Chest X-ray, PA view. Patient: 37 years old, sex F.
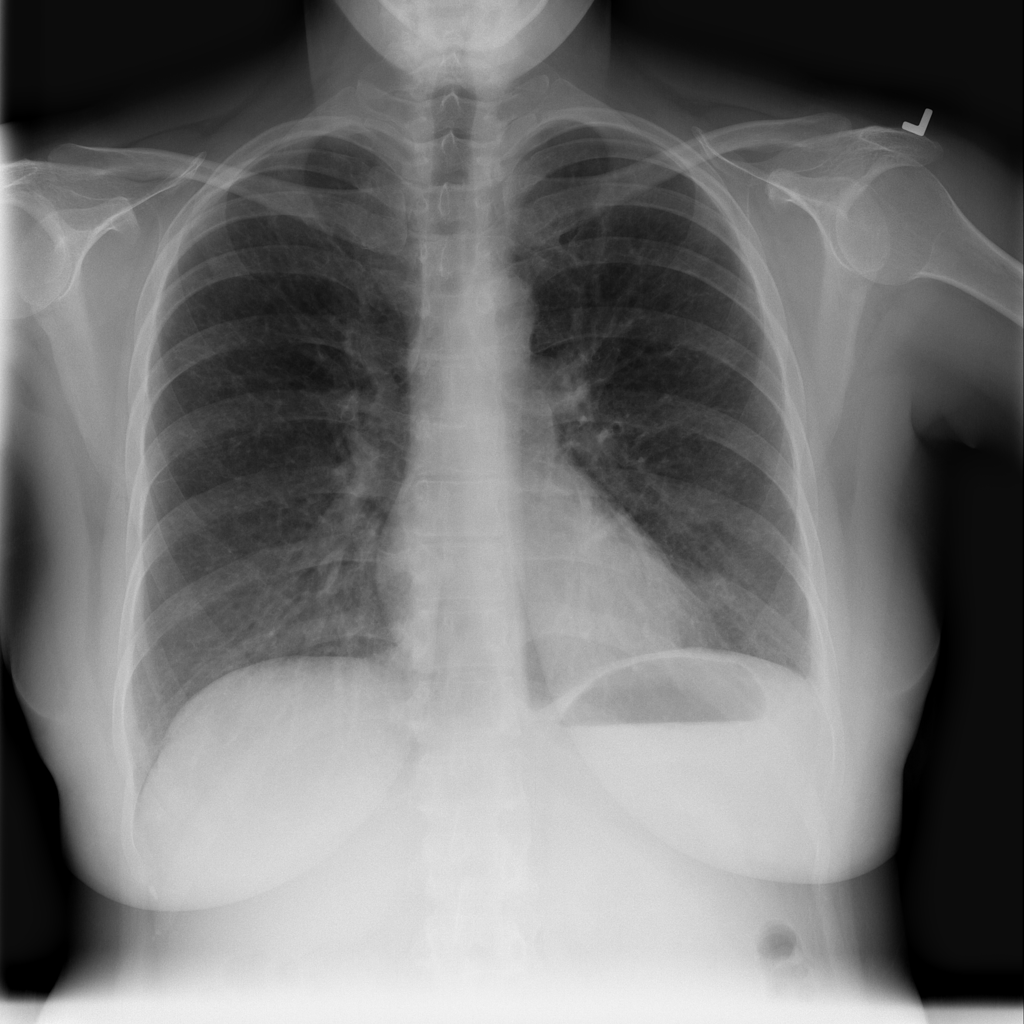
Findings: No Finding